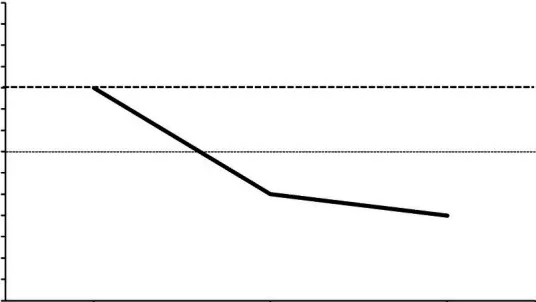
Back's depression inventory-II scores at each interview time point. This graph displays the patient's BDI-II scores at each interview time point. T1, pre-interview; T2, post-interview; T3, follow-up interview; 0-13, clinically unremarkable; 14-19, mild depression; 20-28, moderate depression; 29-63, severe depression. The scale initially ranges from 0 to 63. Dashed lines represent the cut-off thresholds for mild and moderate depression.
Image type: chart (chart)